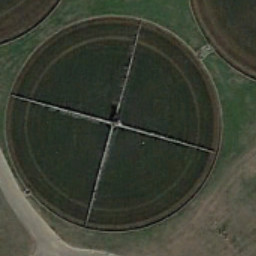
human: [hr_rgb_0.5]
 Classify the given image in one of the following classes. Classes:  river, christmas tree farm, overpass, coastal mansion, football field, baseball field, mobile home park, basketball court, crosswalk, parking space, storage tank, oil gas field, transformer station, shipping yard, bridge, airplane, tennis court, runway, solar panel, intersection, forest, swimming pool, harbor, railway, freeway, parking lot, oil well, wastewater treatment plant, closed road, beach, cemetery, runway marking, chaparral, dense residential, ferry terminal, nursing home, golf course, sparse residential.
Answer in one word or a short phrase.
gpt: wastewater treatment plant